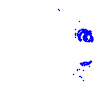
Particle: electron